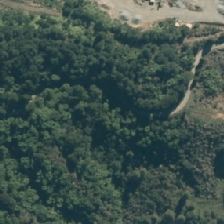
Land cover: broadleaved_indigenous_hardwood